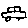
Label: car